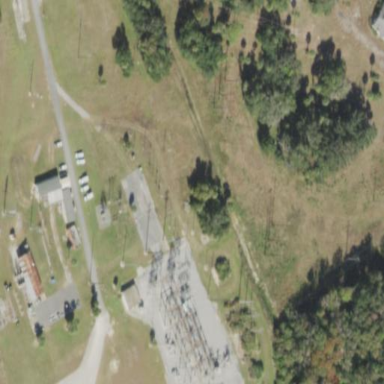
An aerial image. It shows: Outdoor transmission substation.